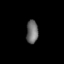
Tissue: skin
Cell type: Endothelial cells
Senescence score: 0.1655
Nuclear area (px): 266
Mean DAPI intensity: 109.774